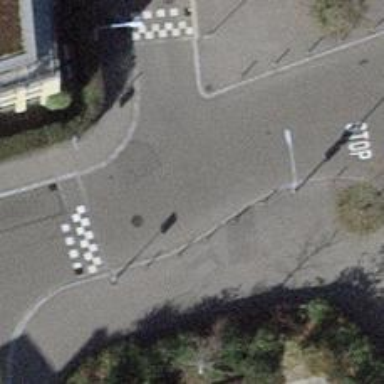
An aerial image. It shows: Traffic calming table.